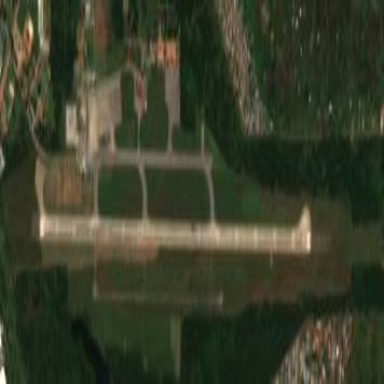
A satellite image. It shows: Military airfield located within larger aerodrome area.